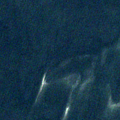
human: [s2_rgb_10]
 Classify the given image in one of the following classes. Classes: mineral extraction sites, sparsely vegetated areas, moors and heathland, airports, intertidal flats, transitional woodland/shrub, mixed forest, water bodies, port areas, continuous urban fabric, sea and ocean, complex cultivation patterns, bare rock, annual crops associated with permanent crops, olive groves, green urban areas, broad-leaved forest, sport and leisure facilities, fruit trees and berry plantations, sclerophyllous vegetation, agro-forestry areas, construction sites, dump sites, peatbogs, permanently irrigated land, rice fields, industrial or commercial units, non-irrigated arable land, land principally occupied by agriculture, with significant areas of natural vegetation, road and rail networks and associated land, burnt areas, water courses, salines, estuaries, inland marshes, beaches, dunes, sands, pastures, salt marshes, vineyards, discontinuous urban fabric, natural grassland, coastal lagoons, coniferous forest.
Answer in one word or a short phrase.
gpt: sea and ocean